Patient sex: M
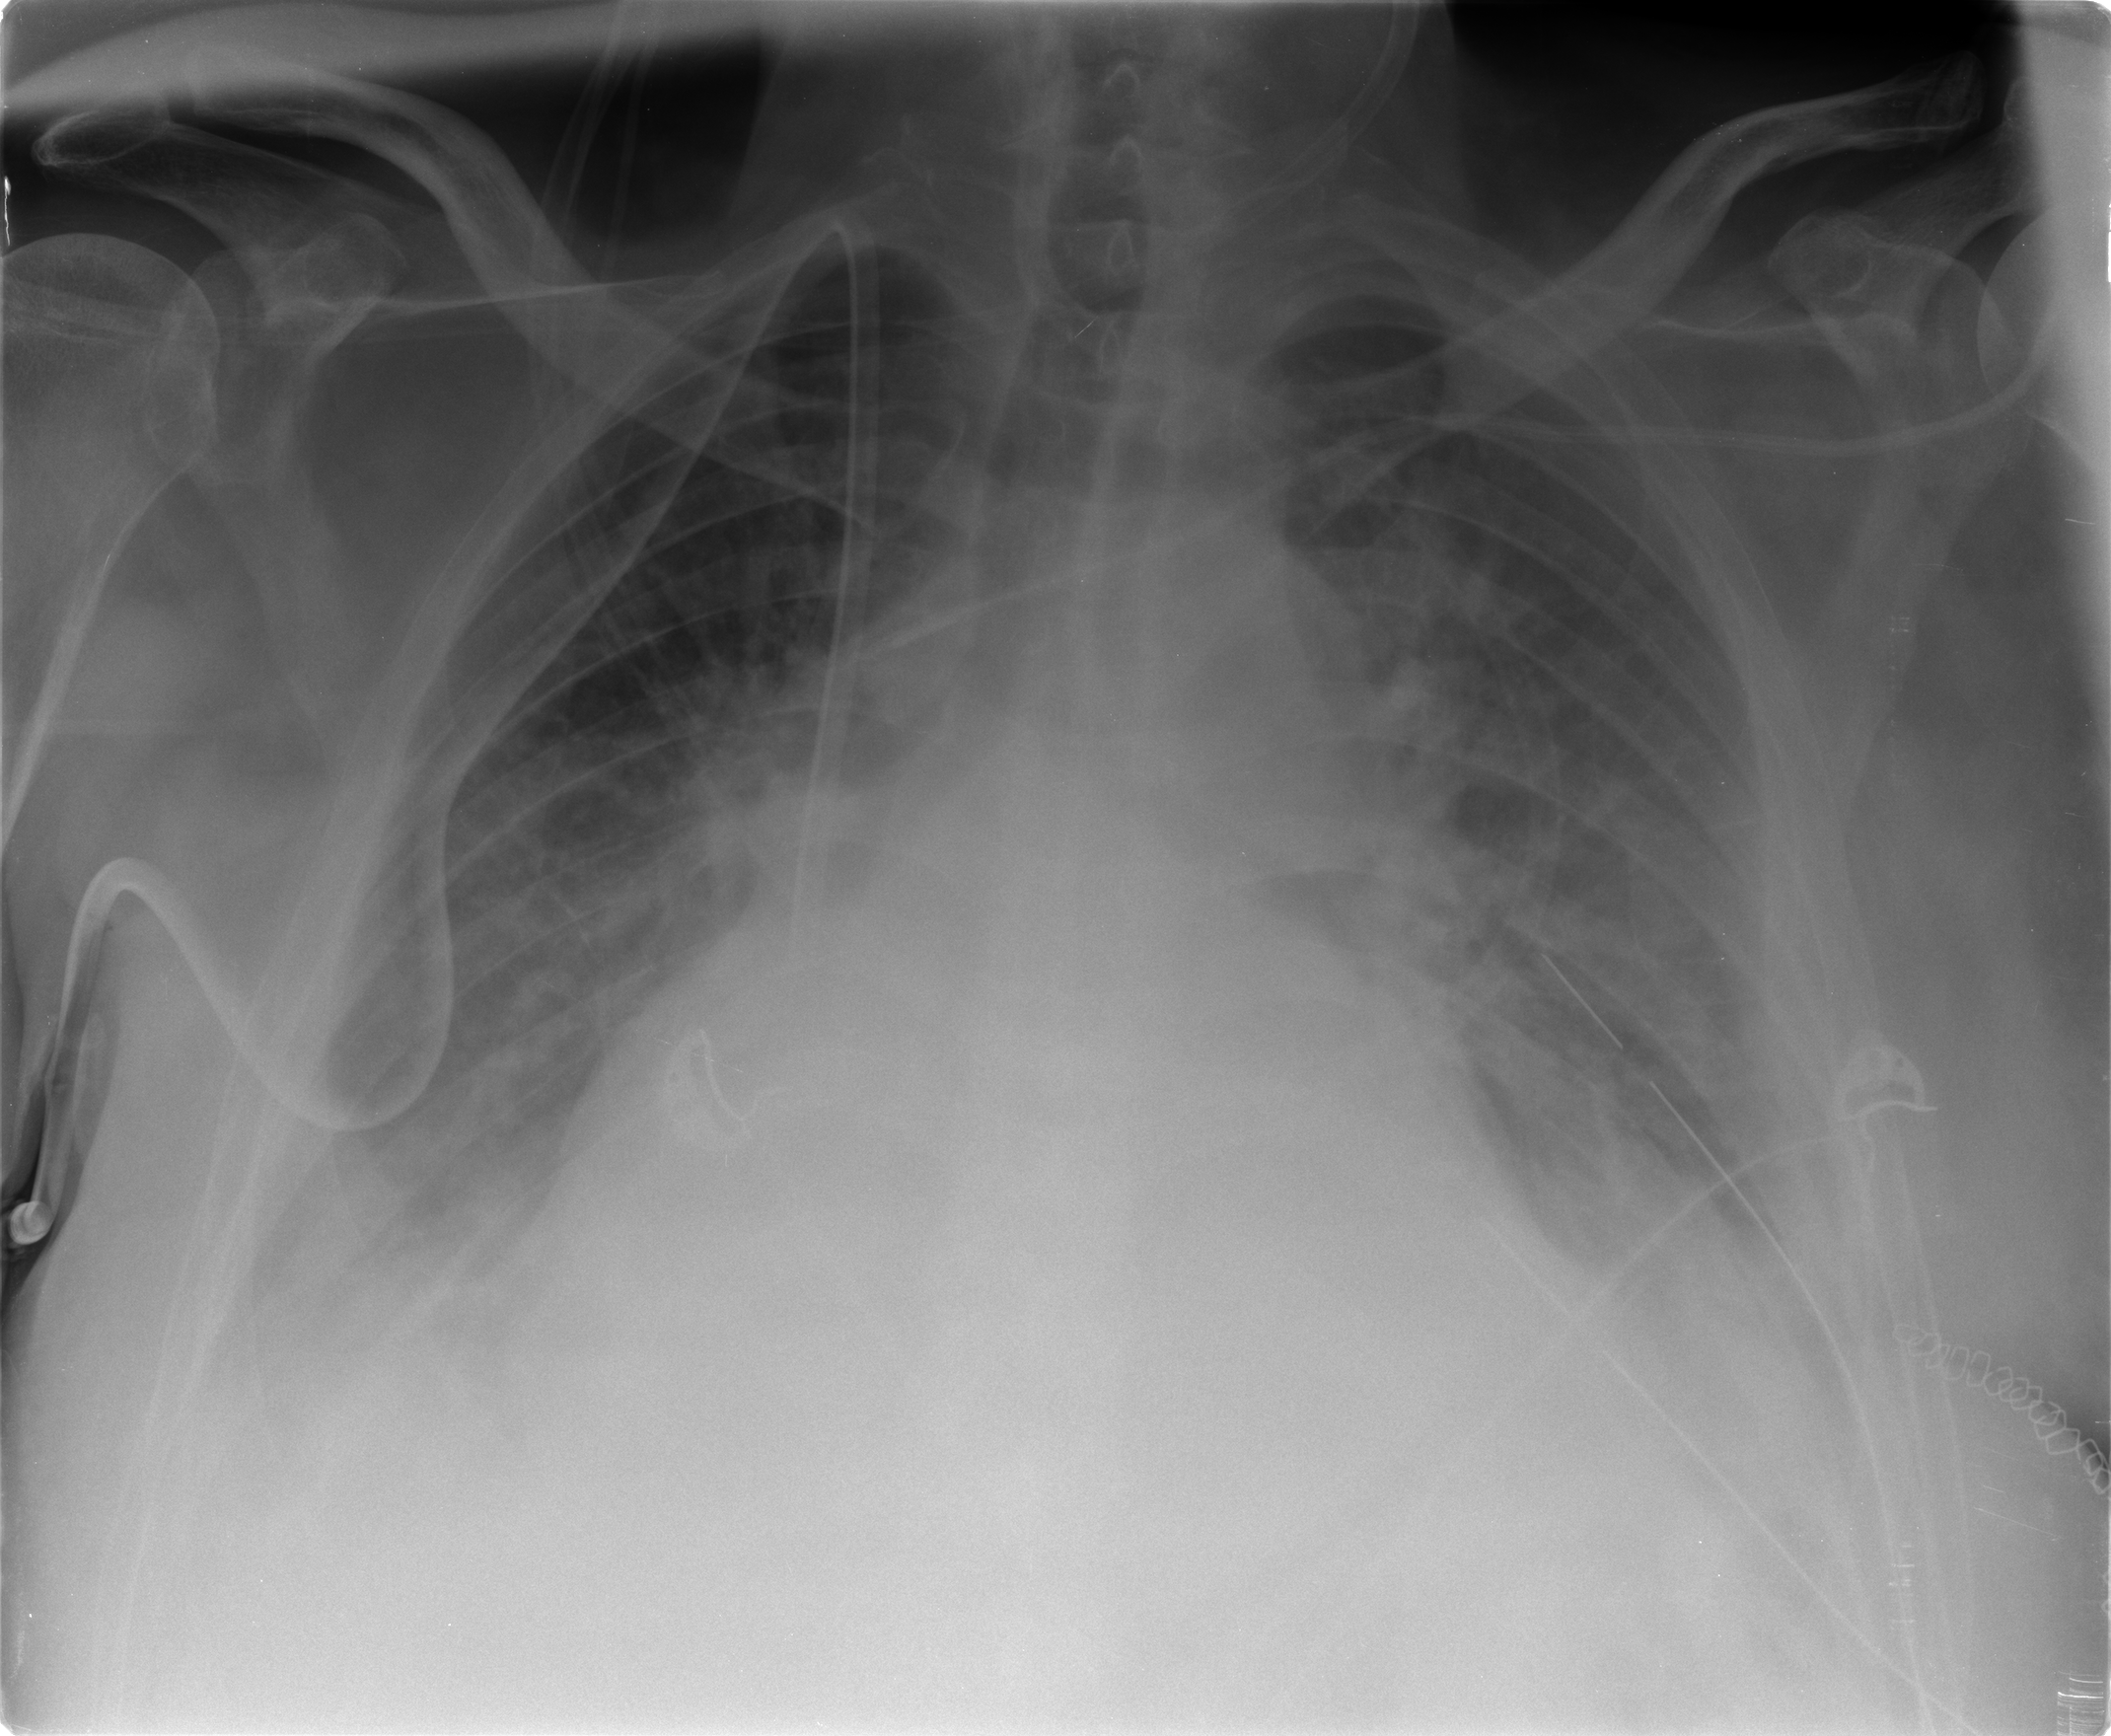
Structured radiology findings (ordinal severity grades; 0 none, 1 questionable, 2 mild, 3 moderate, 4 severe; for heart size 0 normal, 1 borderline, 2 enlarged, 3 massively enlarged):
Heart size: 3
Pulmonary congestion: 2
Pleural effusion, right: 2
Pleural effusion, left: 2
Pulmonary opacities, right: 2
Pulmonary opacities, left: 1
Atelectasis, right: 2
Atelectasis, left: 2